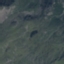
Land use / land cover: HerbaceousVegetation